Question: I was trying to add a new element of array to the list with update of one property (id). I want to make it 1 more than length of array.
But I get some weird outputs, with add every new object. All elements are getting array.length +1 value.
I made several variations of this code with 'let', 'const' or even operating directly on 'this.state.produktsToBuy', and every time I got the same output

'''
handleAddToShop = (produktToBuy) => {
const id = this.state.produktsToBuy.length+1;
produktToBuy.id = id + 1;
const produktsToBuy = this.state.produktsToBuy;
produktsToBuy.push(produktToBuy);
this.setState({produktsToBuy});
};
'''
I Should get the output as 1,2,3,4,5,6,7
But on the end I get 7,7,7,7,7,7
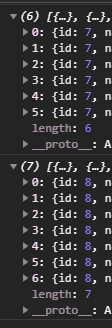
Answer: Make sure you're not mutating the state directly. In JS, objects are a reference type. When you assign 'this.state.produktsToBuy' to 'const produktsToBuy' and push something to 'produktsToBuy', you're actually pushing to the original 'this.state.produktsToBuy' and you modify the state.
You can use the spread operator ('...') to create a shallow copy of the state ('produktsToBuy'):
'''
class App extends React.Component {
state = {
items: [
{ name: "test item 1", price: 4.99 },
{ name: "test item 2", price: 7.99 },
{ name: "test item 3", price: 19.99 }
],
produktsToBuy: []
};
handleAddToShop = (produktToBuy) => {
this.setState((prev) => ({
produktsToBuy: [
...prev.produktsToBuy,
{
...produktToBuy,
id: prev.produktsToBuy.length + 1
}
]
}));
};
render() {
return (
<div className="App">
<div style={{ display: "flex" }}>
{this.state.items.map((item) => (
<div
key={item.name}
style={{
border: "1px solid #ccc",
margin: "1rem",
padding: "1rem",
textAlign: "center"
}}
>
<h3>{item.name}</h3>
<p>${item.price}</p>
<button onClick={() => this.handleAddToShop(item)}>Add</button>
</div>
))}
</div>
<pre>{JSON.stringify(this.state.produktsToBuy, null, 2)}</pre>
</div>
);
}
}
ReactDOM.render(<App />, document.getElementById('root'));
'''
'''
<script src="https://cdnjs.cloudflare.com/ajax/libs/react/16.6.3/umd/react.production.min.js"></script>
<script src="https://cdnjs.cloudflare.com/ajax/libs/react-dom/16.6.3/umd/react-dom.production.min.js"></script>
<div id="root"></div>
'''